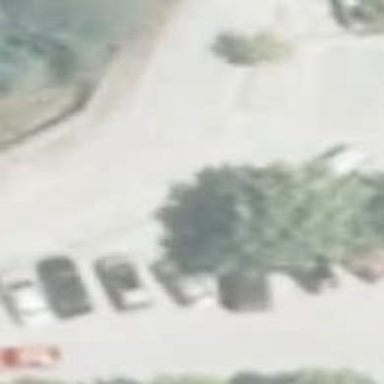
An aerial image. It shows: Road serving as parking aisle.